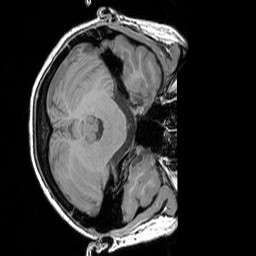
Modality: T1w
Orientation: axial
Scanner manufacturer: siemens
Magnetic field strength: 3 T
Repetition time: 1.83 s
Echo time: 0.00303 s